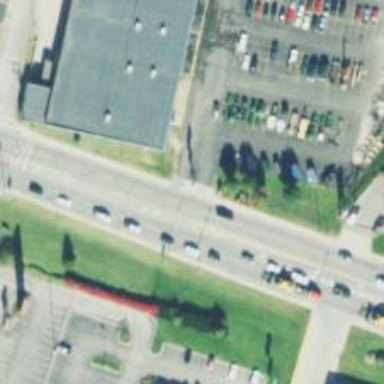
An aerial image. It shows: Unmarked road crossing.